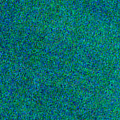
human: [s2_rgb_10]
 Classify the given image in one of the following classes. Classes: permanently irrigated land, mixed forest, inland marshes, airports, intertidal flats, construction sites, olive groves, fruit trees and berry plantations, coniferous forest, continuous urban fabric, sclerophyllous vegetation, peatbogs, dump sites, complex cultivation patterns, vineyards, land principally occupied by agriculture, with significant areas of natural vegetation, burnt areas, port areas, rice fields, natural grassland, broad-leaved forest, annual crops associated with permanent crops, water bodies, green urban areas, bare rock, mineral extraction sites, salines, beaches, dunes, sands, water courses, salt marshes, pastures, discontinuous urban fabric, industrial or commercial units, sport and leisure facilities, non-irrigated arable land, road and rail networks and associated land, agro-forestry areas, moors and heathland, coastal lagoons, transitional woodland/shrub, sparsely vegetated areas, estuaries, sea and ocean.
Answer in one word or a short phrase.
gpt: sea and ocean